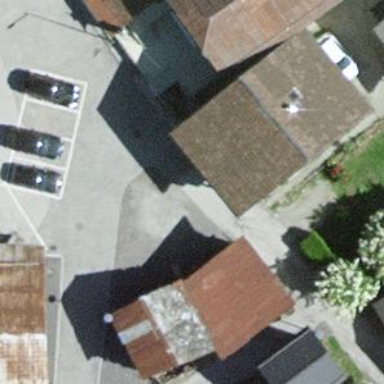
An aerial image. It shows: Residential building.